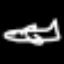
Label: airplane